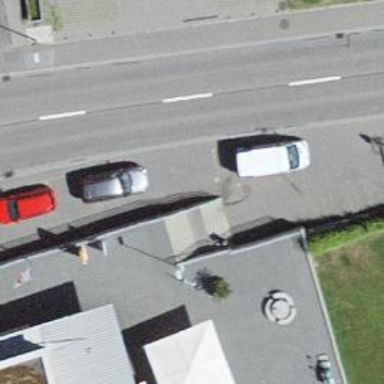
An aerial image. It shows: Set of steps on the road.